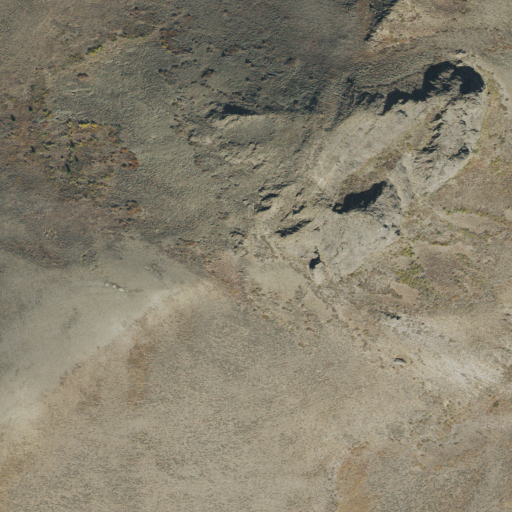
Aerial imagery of mountain in Utah named Twin Peaks containing shrub and evergreen forest